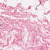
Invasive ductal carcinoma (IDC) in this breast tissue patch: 0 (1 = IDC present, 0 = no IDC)